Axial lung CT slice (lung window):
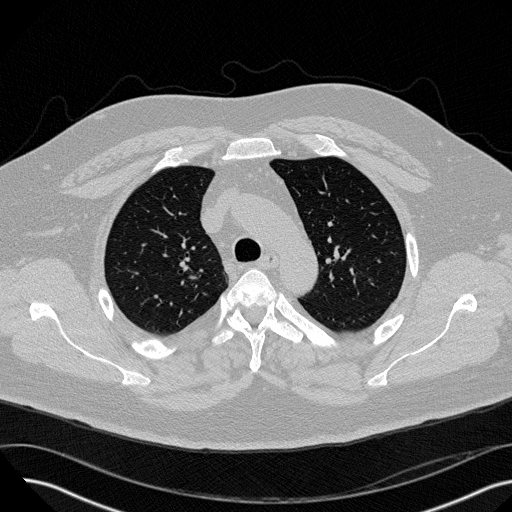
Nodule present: no